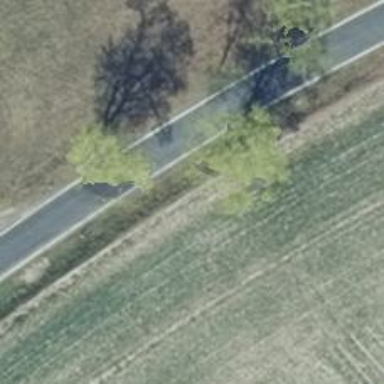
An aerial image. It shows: Row of deciduous broadleaved trees.